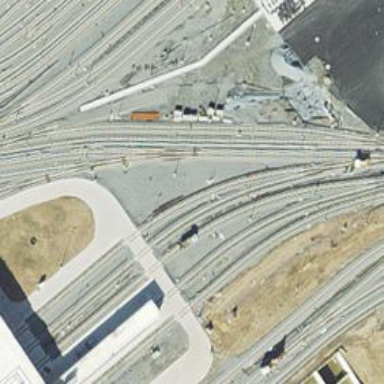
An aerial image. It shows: Yard area with electrified rail tracks.